Question: Is there any API for Android that lets you extract the dominant background color to create a transparent overlay so I can write text on top of it.
For example, if the dominant color of the 4 images is brownish, the overlay is transparent brown.
I'm looking to create something like the following image to add information on top of the pictures. It was taken from Google play music.

Thank you
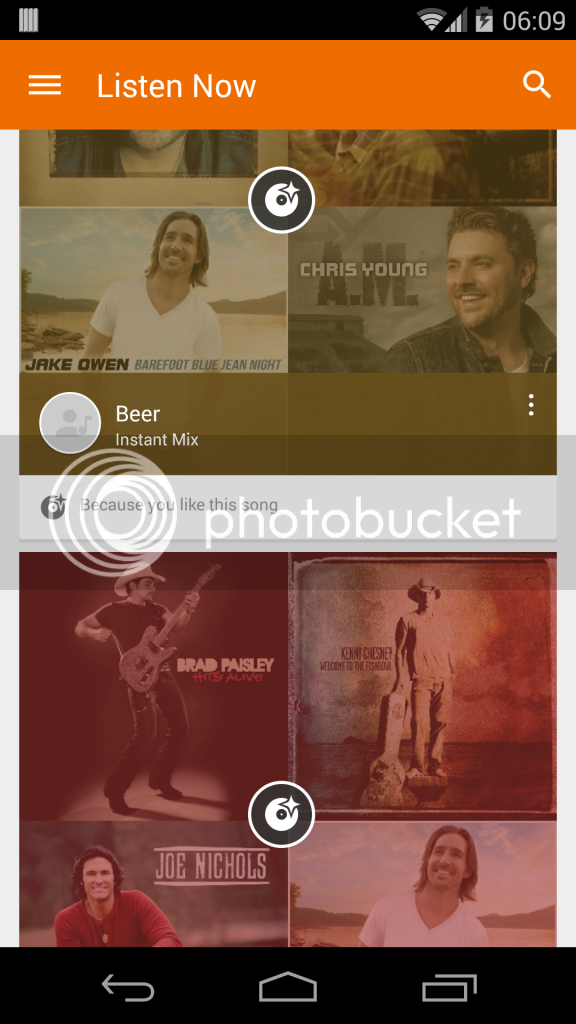
Answer: There might be a solution :
I assume you put 4 imageview in a RelativeLayout (called parentLyt)
'''
RelativeLayout view = (RelativeLayout) findViewById(R.id.parentLyt);
view.setDrawingCacheEnabled(true);
view.buildDrawingCache();
'''
You can now get a bitmap of your 4 images :
'''
Bitmap bitmap = view.getDrawingCache();
'''
And use Palette API over this bitmap :
'''
Palette colorPalette = Palette.generateAsync(bitmap, new Palette.PaletteAsyncListener() {
public void onGenerated(Palette palette) {
int color = palette.getLightVibrantSwatch().getRgb();
// Do something with colors...just for example :
// Convert to hex format and add 88 alpha channel "#88RRGGBB"
String transparentColor = String.format("#88%06X", 0xFFFFFF & intColor);
// Convert back to Color object aka int
int finalColor = Color.parseColor(transparentColor);
}
});
'''